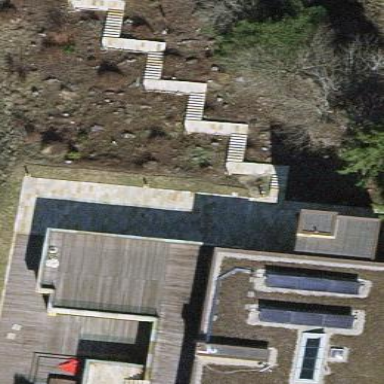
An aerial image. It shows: Residential garden.